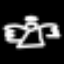
Label: angel